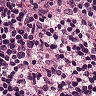
Metastatic tissue present: yes